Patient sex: M
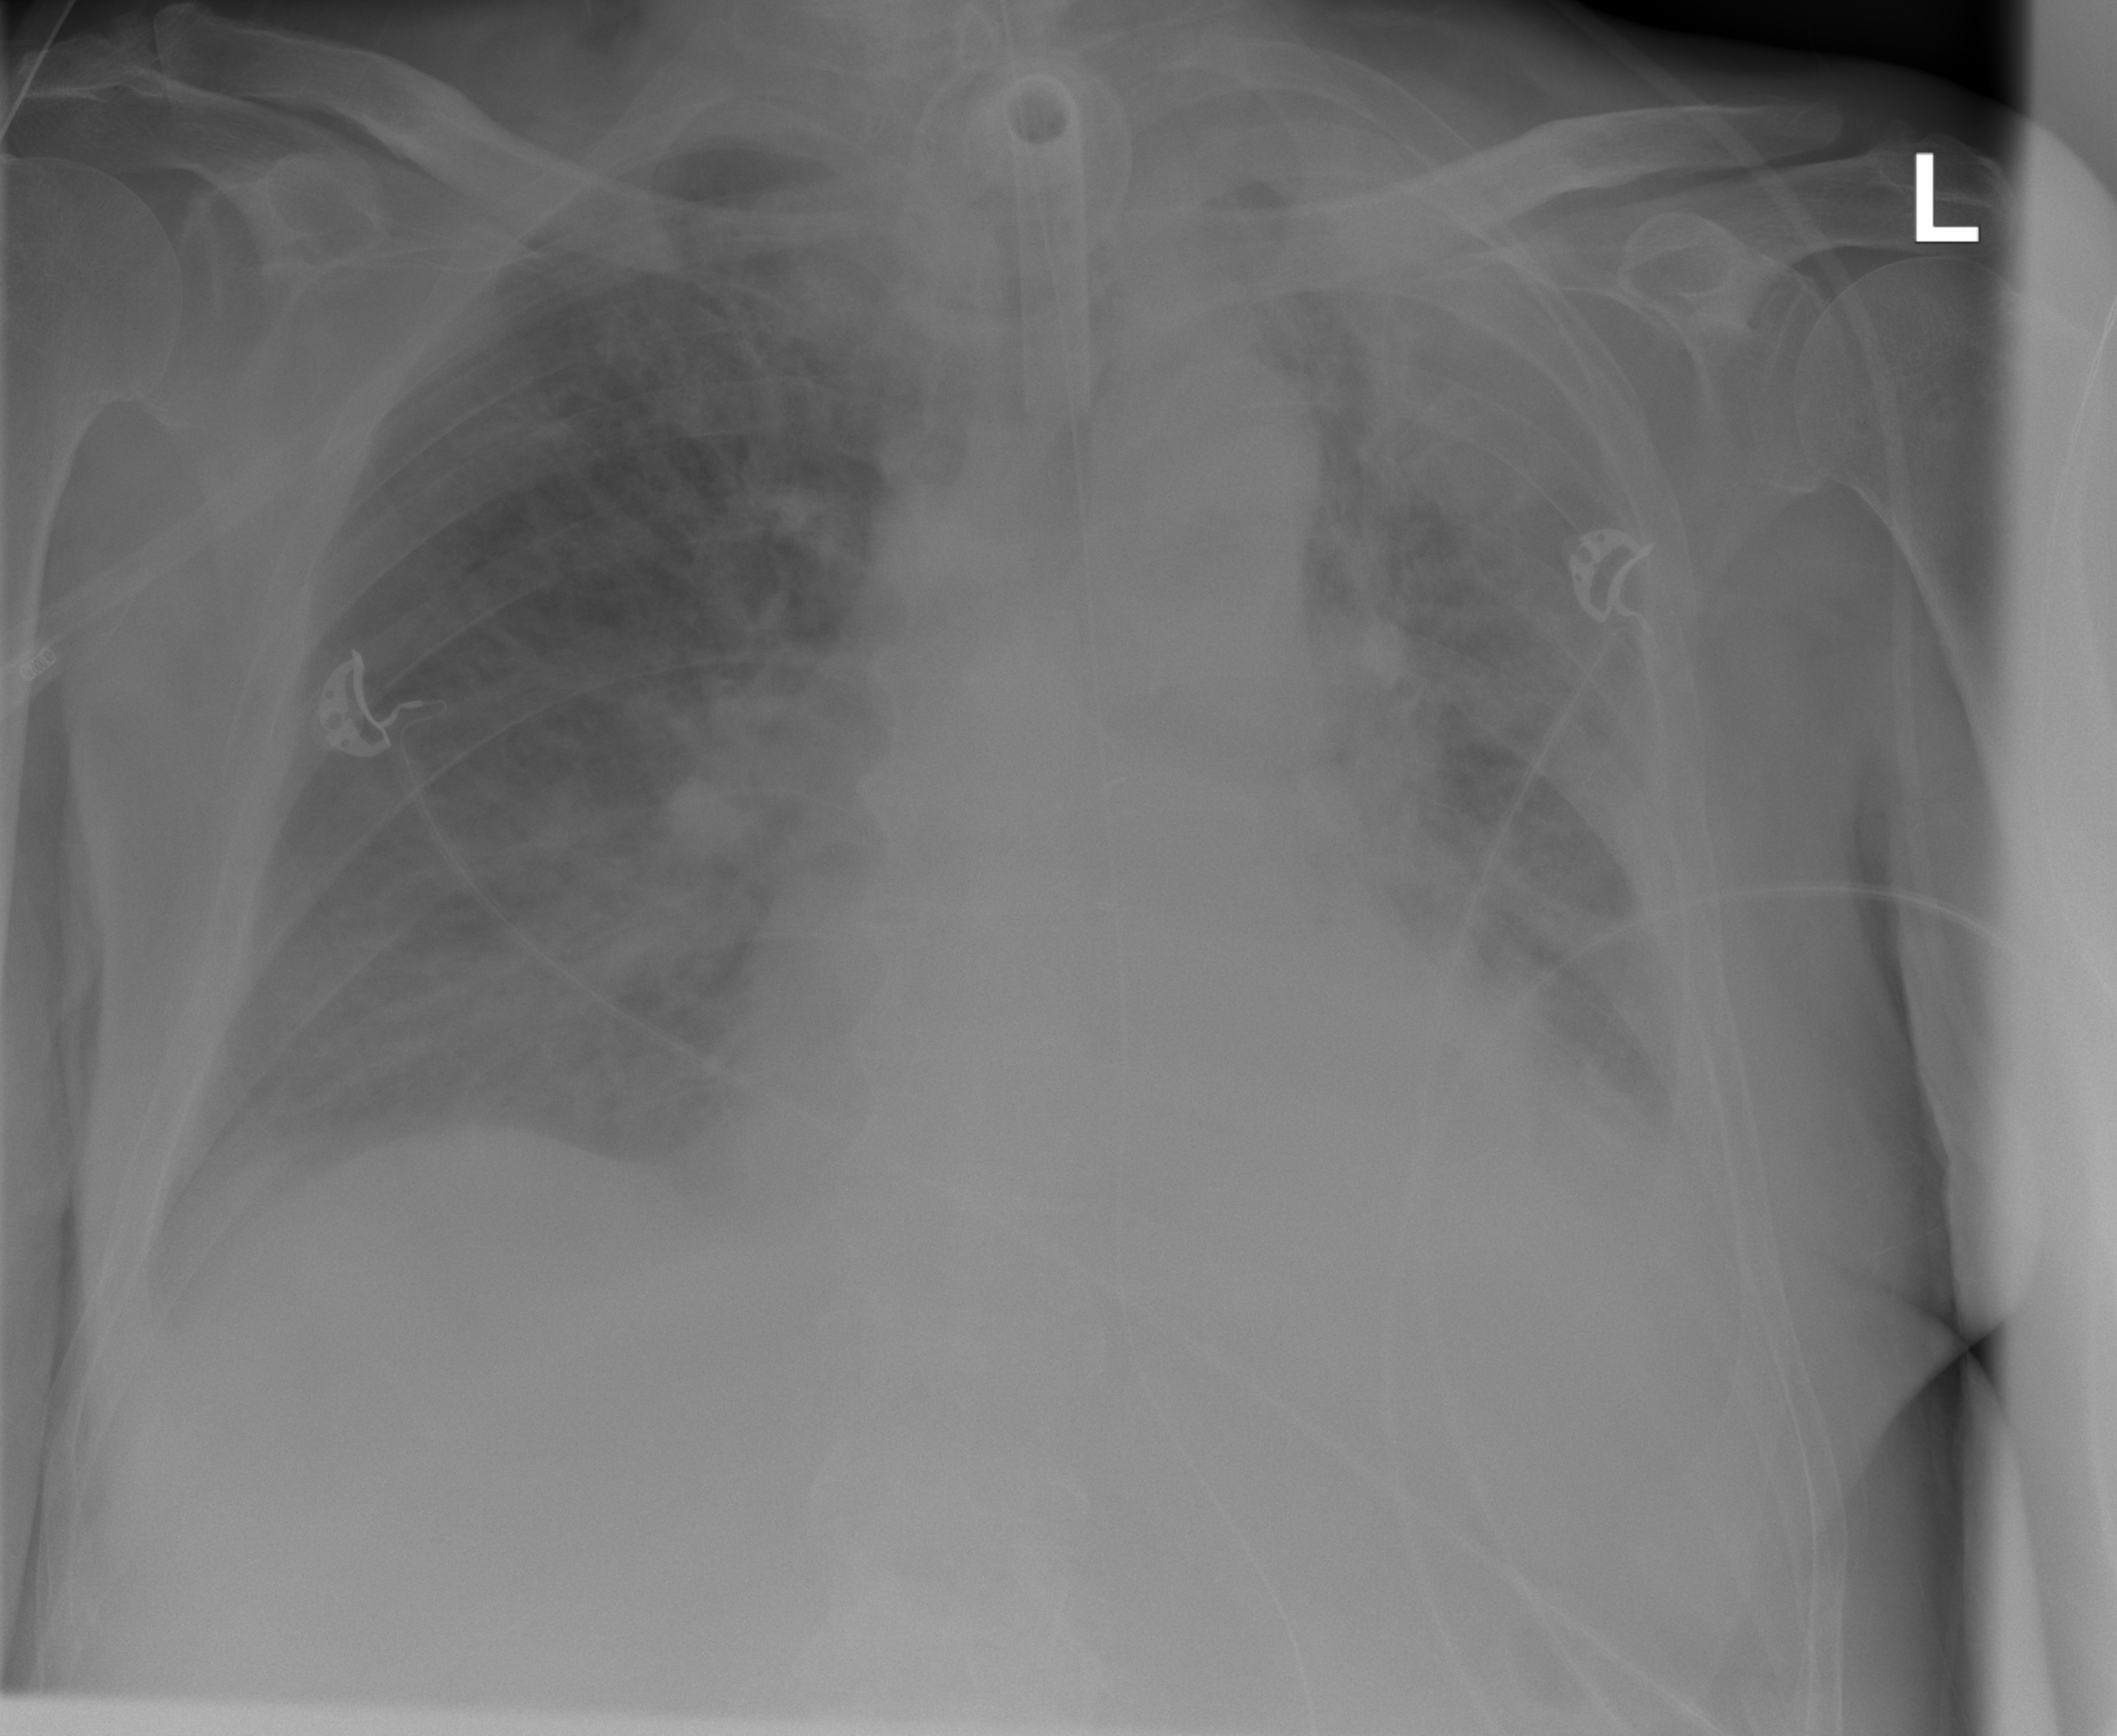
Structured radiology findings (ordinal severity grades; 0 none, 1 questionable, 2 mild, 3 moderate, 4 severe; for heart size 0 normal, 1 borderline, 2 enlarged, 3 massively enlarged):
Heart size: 2
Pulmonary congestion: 2
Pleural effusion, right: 1
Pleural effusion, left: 3
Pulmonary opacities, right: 2
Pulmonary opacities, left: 2
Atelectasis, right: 2
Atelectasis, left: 3